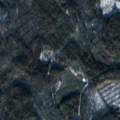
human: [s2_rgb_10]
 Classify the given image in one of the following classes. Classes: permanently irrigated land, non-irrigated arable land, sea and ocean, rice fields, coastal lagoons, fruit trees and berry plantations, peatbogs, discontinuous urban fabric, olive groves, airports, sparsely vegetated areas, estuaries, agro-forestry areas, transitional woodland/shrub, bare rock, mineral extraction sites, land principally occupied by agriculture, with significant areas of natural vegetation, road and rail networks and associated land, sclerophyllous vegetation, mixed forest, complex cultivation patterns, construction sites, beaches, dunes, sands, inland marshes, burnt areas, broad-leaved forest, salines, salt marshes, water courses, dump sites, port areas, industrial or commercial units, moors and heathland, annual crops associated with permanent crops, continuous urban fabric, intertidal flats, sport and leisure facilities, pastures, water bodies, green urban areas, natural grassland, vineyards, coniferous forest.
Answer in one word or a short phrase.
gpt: coniferous forest, mixed forest